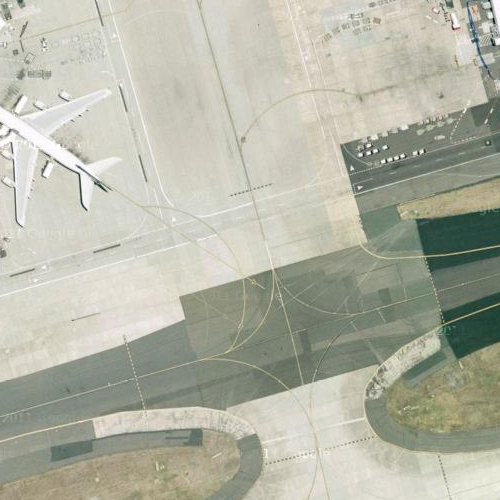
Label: sydney